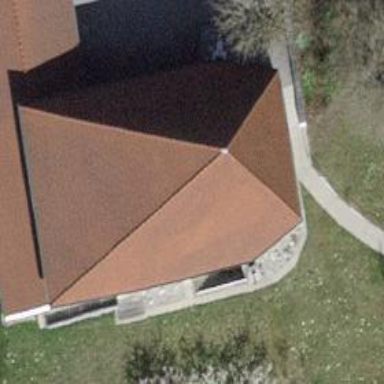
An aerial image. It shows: Building with ridge on the roof.